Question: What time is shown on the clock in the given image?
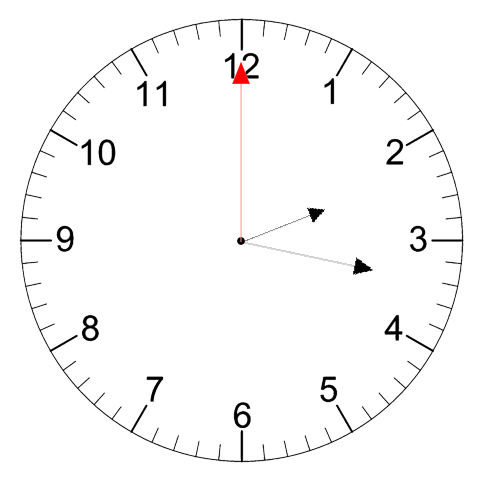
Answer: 02:17:00